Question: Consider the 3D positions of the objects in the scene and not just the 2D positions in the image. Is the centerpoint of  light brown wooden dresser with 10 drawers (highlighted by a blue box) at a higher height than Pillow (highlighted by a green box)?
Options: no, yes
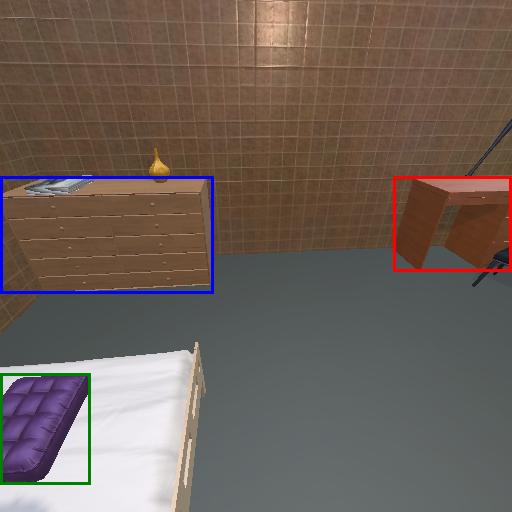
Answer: no